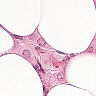
Metastatic tissue present: yes